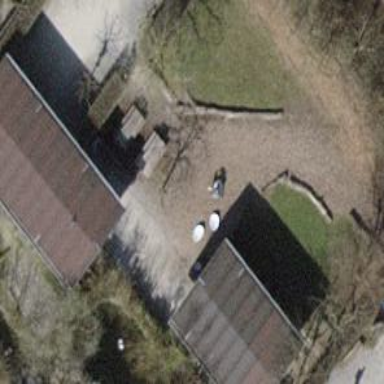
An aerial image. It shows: Picnic table located in leisure land area.